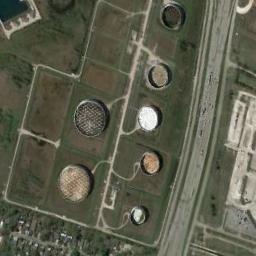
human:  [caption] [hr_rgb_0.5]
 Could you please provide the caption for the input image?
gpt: There are seven white storage tanks and a dozen black storage tanks on the lawn .

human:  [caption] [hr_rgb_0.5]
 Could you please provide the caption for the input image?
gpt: The storage tanks are surrounded by grass .

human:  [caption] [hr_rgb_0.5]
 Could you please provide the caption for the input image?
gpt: There are big and small white storage tanks on the grass .

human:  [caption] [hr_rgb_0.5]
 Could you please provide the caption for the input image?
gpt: There are a few large, Aligned oil storage tanks in the factory, And there are large lawns in the factory .

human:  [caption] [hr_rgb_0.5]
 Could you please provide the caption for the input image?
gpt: There are several storage tanks on a green meadow .